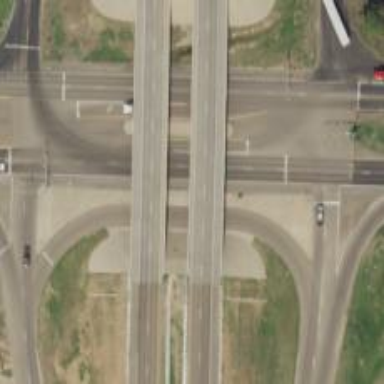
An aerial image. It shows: Secondary link road.